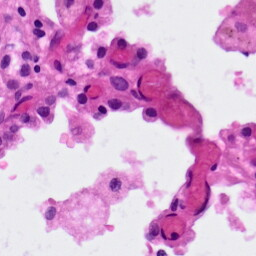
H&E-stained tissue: Lung